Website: home-depot
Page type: payment
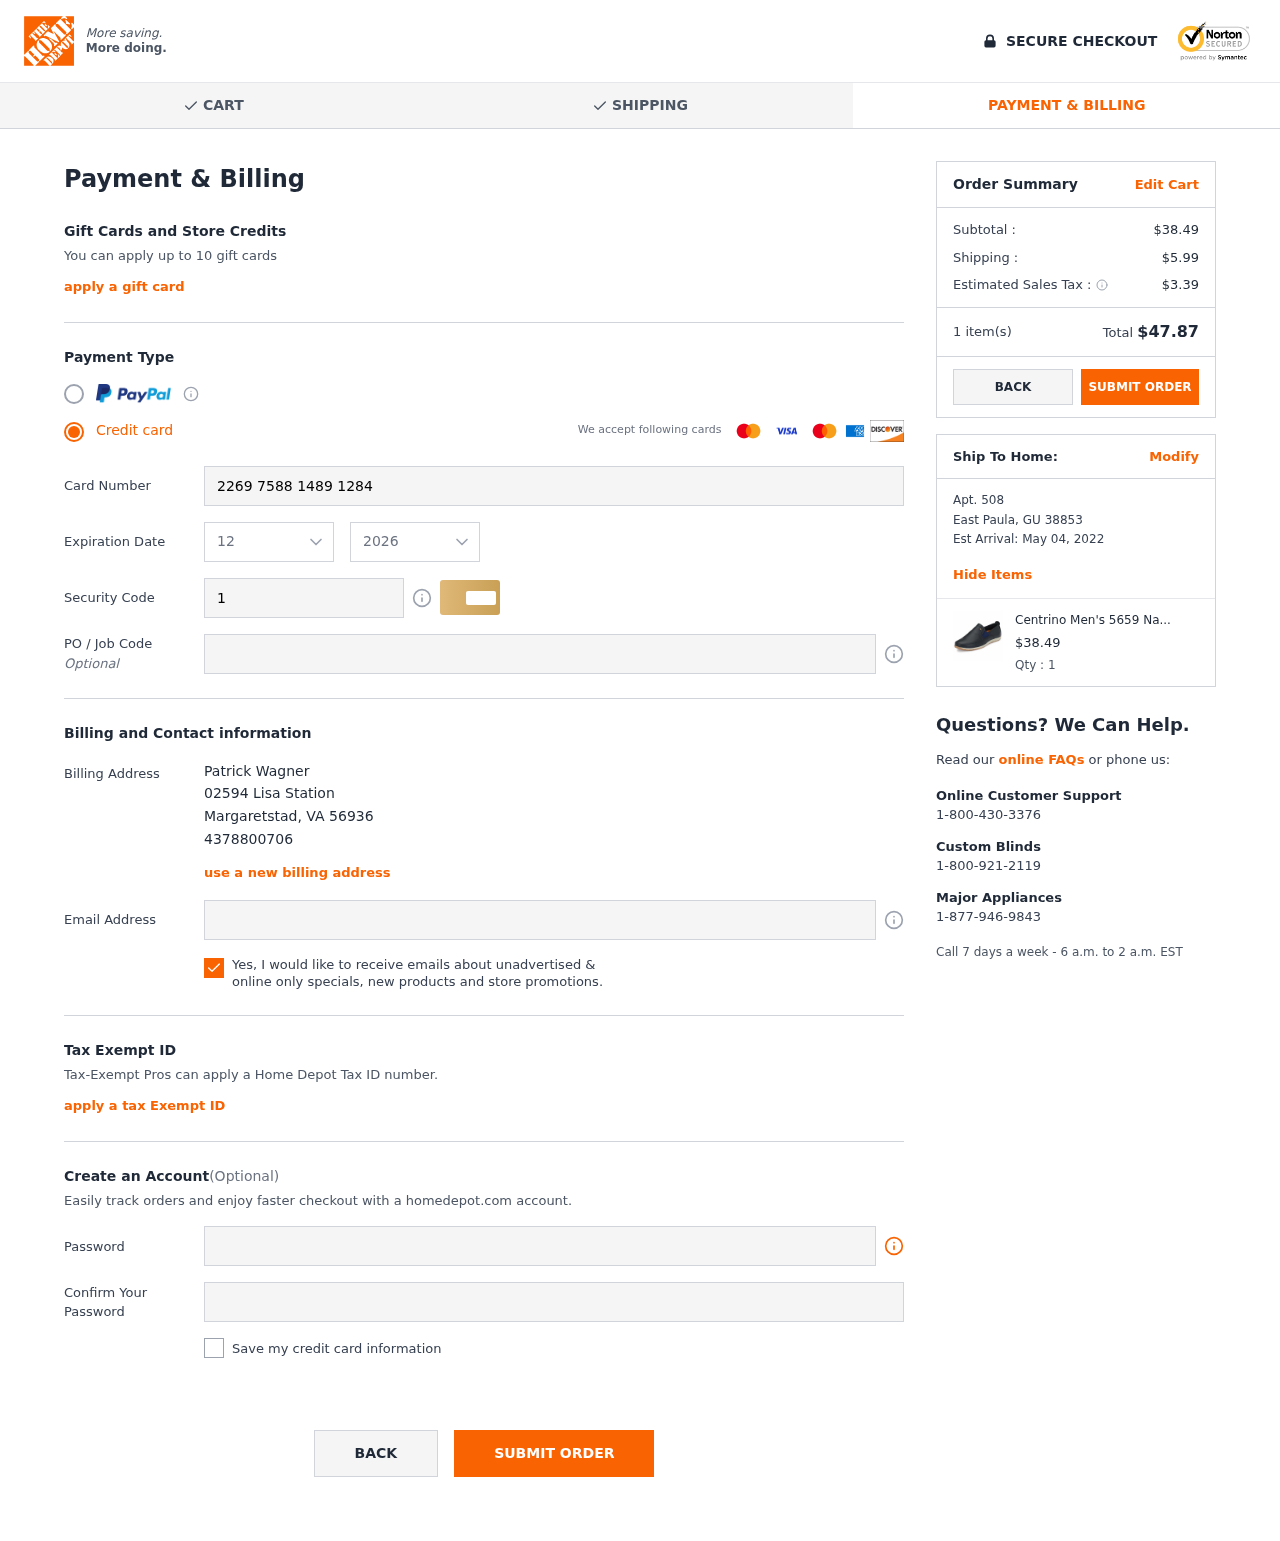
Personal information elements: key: PII_CARD_CVV
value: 194
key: PII_CARD_EXPIRY_MONTH
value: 12
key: PII_CARD_EXPIRY_YEAR
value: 26
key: PII_CARD_NUMBER
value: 2269 7588 1489 1284
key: PII_CITY
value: Margaretstad
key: PII_CITY2
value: East Paula
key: PII_EMAIL
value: pwagner@yahoo.com
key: PII_FULLNAME
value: Patrick Wagner
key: PII_PHONE
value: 4378800706
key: PII_POSTCODE
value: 56936
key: PII_POSTCODE2
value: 38853
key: PII_STATE_ABBR
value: VA
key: PII_STATE_ABBR2
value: GU
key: PII_STREET
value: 02594 Lisa Station
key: PII_STREET2
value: Apt. 508
Product elements: key: PRODUCT1_NAME
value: Centrino Men's 5659 Navy Loafers-10 UK (44 EU) (11 US) (5659-01)
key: PRODUCT1_PRICE
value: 38.49
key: PRODUCT1_QUANTITY
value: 1
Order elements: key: ORDER_SUBTOTAL
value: $38.49
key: ORDER_SHIPPING_COST
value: $5.99
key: ORDER_TAX
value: $3.39
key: ORDER_NUM_ITEMS
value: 1 item(s)
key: ORDER_TOTAL
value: $47.87
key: ORDER_DELIVERY_DATE
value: May 04, 2022